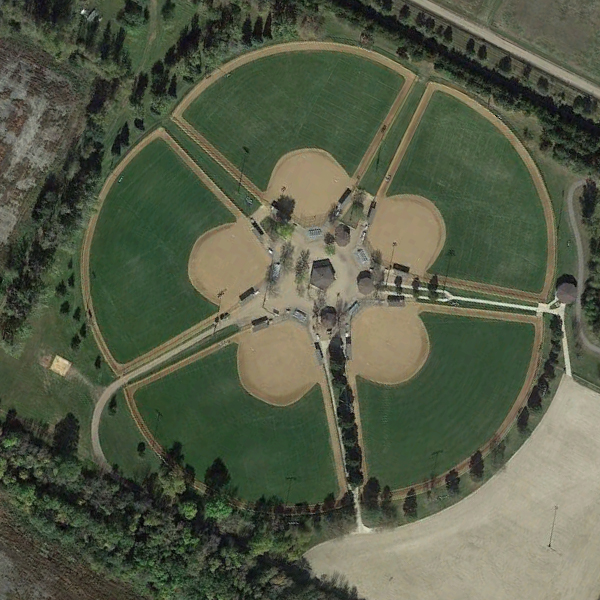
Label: BaseballField